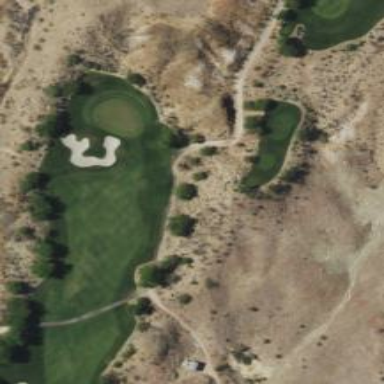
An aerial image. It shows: Rough area on grassy golf course.